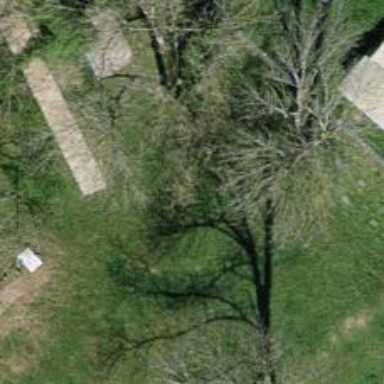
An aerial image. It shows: Mixed leaf type tree in natural setting.